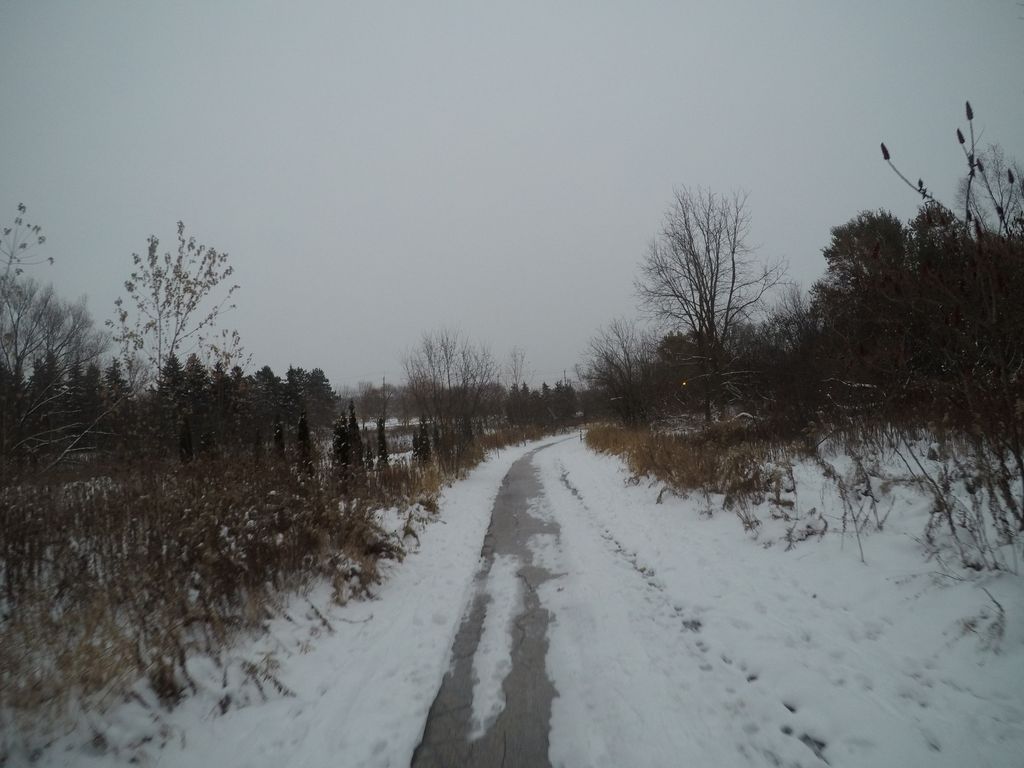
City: kitchener-waterloo